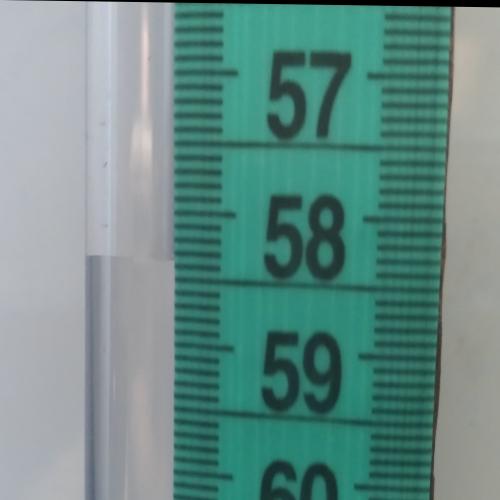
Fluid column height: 58.4 cm